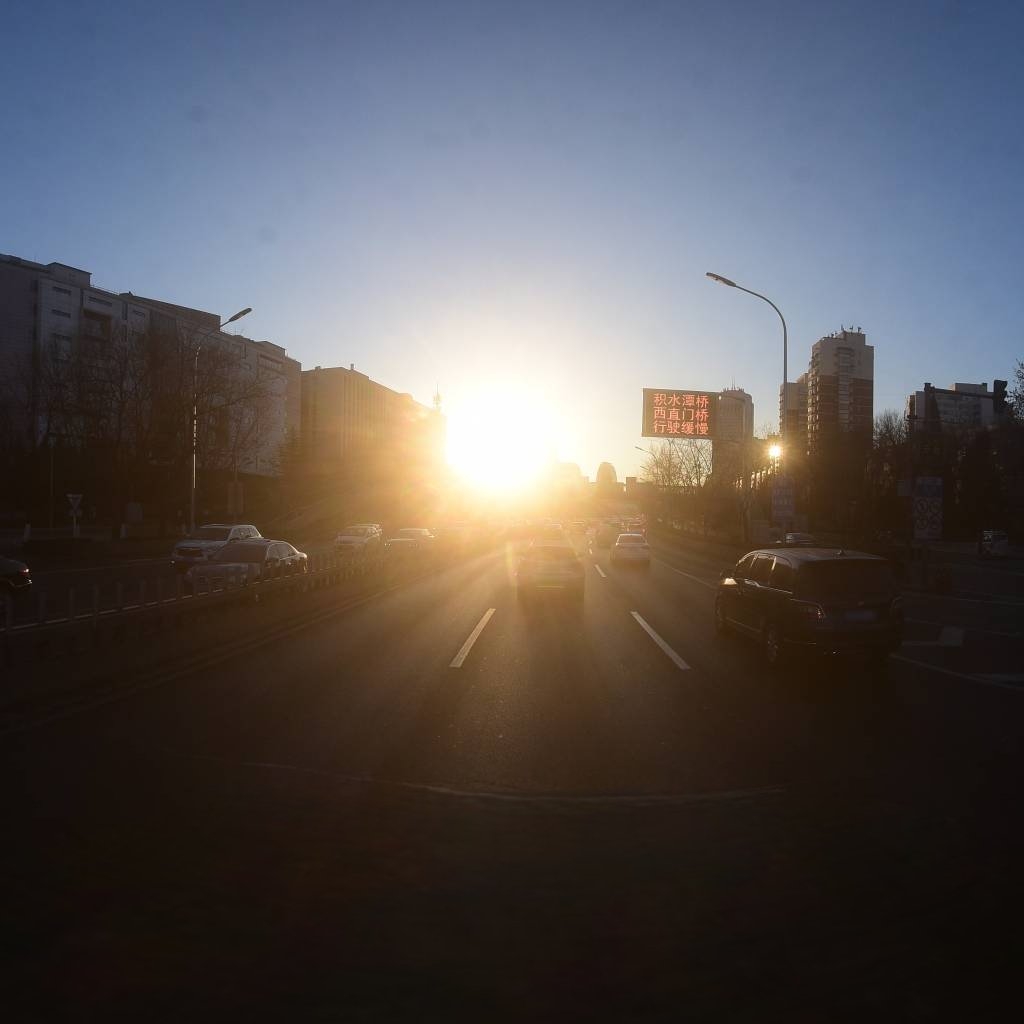
Region: Xicheng
Road damage annotations: transverse patch